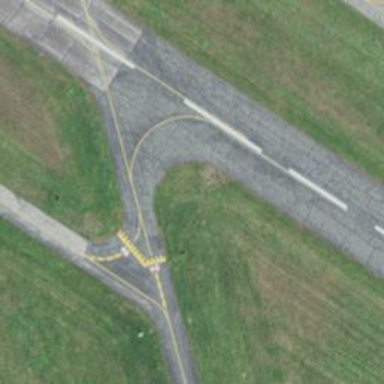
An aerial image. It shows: Asphalt runway at the airport.